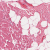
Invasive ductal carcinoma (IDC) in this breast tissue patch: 0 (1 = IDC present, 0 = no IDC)